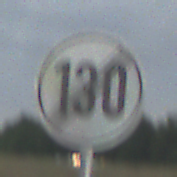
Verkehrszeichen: EndeGeschwindigkeit130
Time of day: Night
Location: Outdoor (Nature)
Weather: Overcast
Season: NotSpecified
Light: Artificial